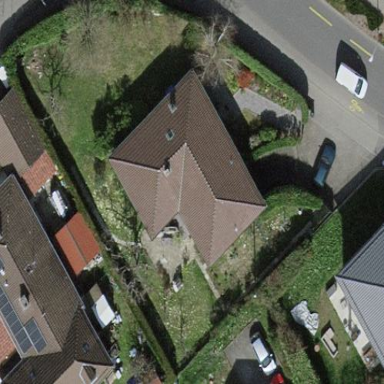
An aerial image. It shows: Garden surrounded by fence.